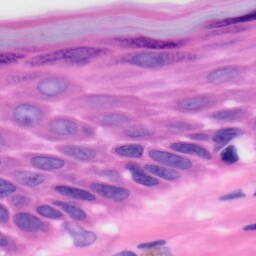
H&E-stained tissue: Skin